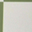
Piece: xx